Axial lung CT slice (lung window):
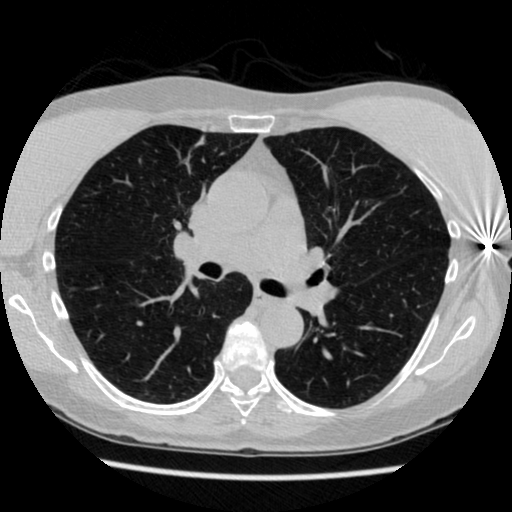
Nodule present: no